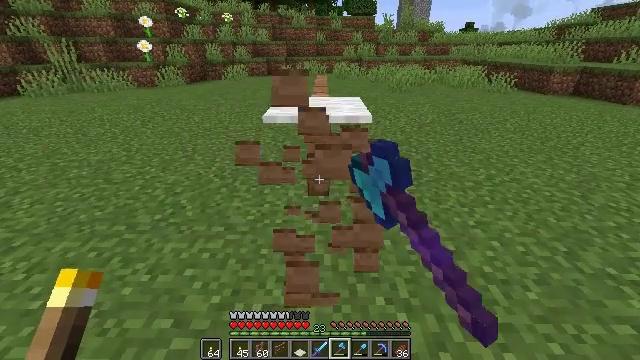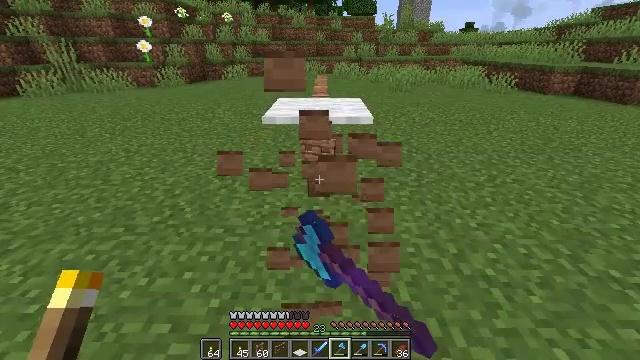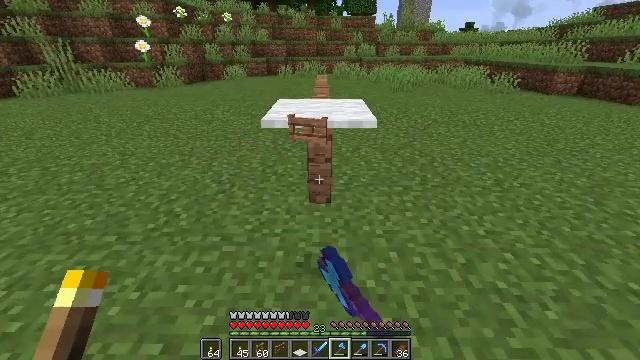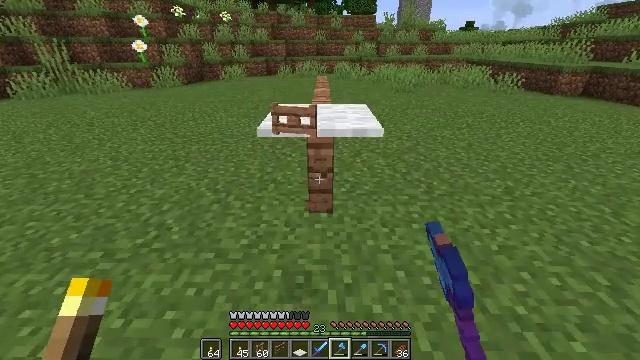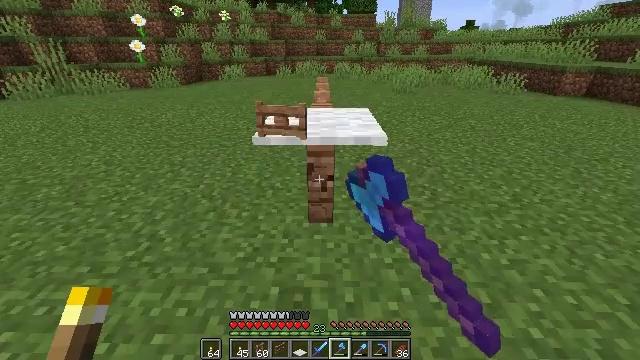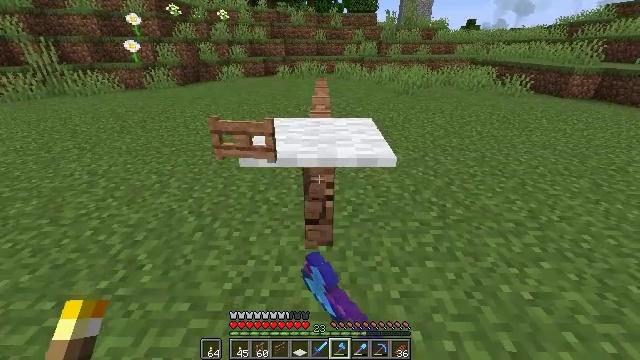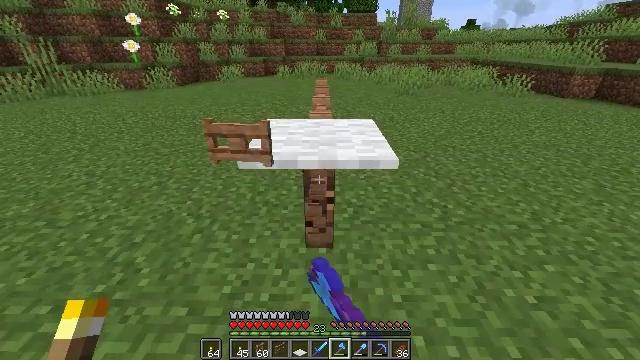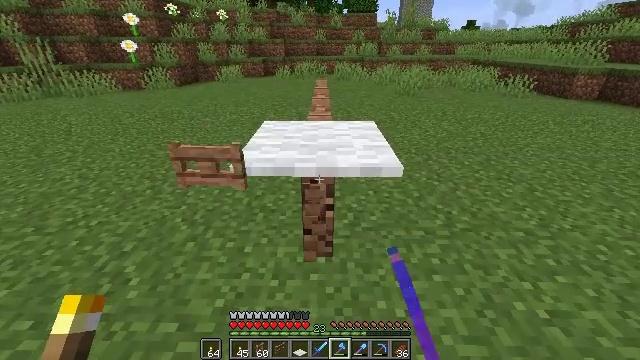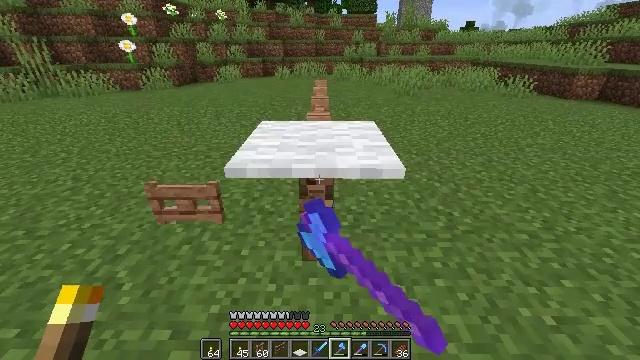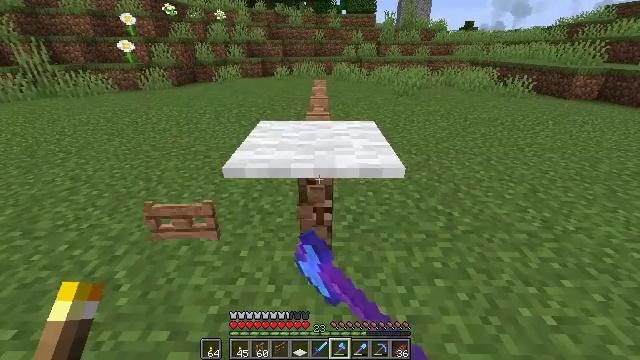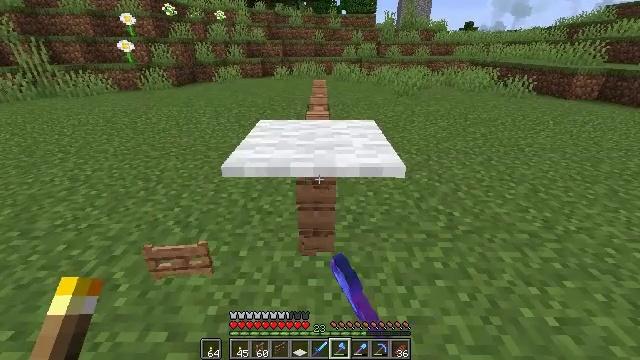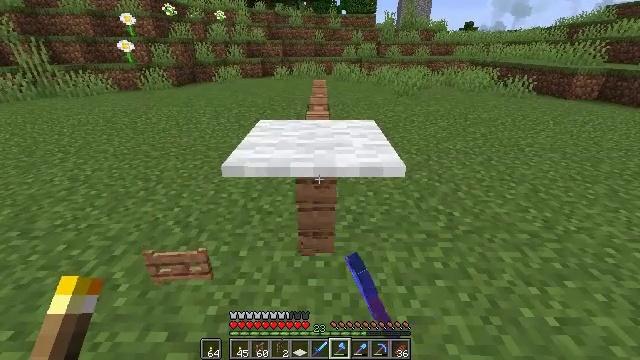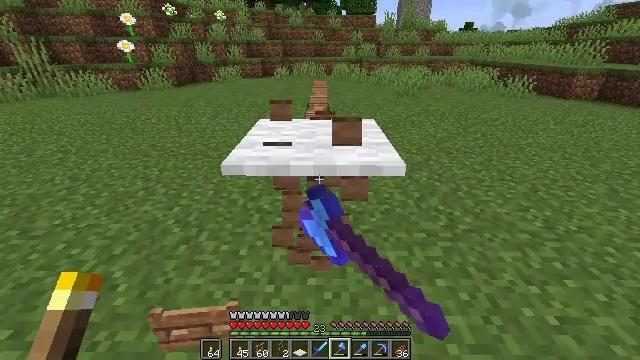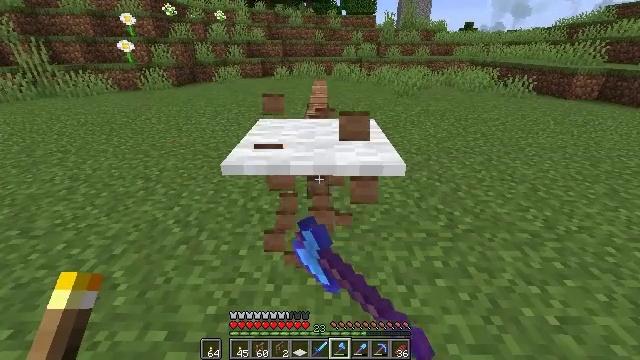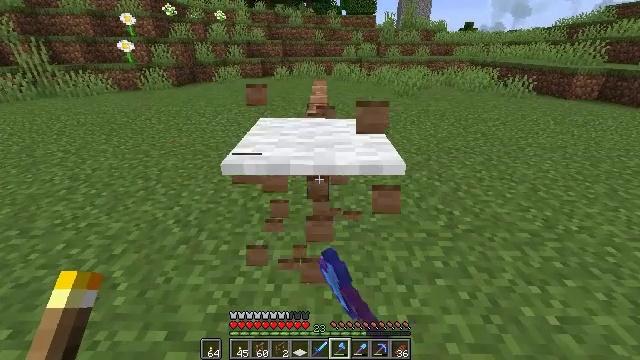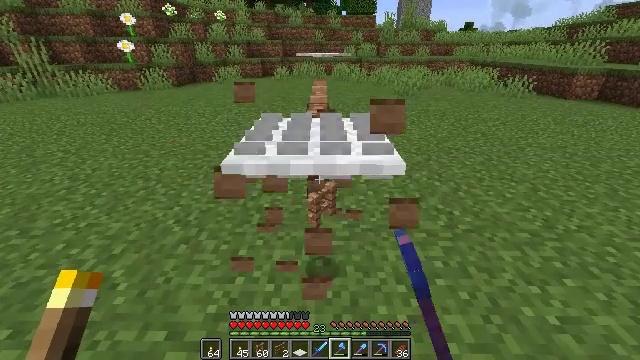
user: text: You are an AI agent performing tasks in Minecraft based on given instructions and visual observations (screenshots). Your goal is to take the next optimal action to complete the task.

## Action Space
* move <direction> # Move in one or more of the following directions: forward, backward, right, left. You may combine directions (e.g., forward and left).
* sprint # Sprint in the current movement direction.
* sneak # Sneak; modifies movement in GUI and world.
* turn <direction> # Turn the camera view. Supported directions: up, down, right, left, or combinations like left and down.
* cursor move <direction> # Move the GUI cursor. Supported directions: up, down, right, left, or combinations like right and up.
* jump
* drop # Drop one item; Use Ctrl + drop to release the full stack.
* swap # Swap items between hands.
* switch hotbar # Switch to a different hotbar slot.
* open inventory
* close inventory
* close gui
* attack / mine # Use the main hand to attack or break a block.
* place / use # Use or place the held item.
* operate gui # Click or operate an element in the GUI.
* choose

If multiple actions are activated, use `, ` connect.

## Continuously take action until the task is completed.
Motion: motion action
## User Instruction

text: Disassemble the jungle fence from a structure.
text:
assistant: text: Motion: move forward, attack / mine
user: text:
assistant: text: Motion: move forward, attack / mine
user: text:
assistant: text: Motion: move forward, attack / mine
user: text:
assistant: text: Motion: move forward, attack / mine
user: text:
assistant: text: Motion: move forward, attack / mine
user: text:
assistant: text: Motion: attack / mine
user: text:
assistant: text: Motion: attack / mine
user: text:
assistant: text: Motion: attack / mine
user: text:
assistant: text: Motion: attack / mine
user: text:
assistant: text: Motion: attack / mine
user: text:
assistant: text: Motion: attack / mine
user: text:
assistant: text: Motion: attack / mine
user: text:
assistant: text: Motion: attack / mine
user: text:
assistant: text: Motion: attack / mine
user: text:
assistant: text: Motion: attack / mine
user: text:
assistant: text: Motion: move forward, attack / mine
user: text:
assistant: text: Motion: move forward, attack / mine
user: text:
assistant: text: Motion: move forward, attack / mine
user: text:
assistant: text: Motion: move forward, attack / mine
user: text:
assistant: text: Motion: attack / mine
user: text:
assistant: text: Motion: attack / mine
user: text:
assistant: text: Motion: attack / mine
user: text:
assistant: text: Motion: attack / mine
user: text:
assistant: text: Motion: attack / mine
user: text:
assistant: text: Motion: attack / mine
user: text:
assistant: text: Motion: attack / mine
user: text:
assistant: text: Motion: attack / mine
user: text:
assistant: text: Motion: attack / mine
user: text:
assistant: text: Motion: attack / mine
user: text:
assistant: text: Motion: move forward, attack / mine